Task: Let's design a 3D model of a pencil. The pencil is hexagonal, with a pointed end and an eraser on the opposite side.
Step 55:
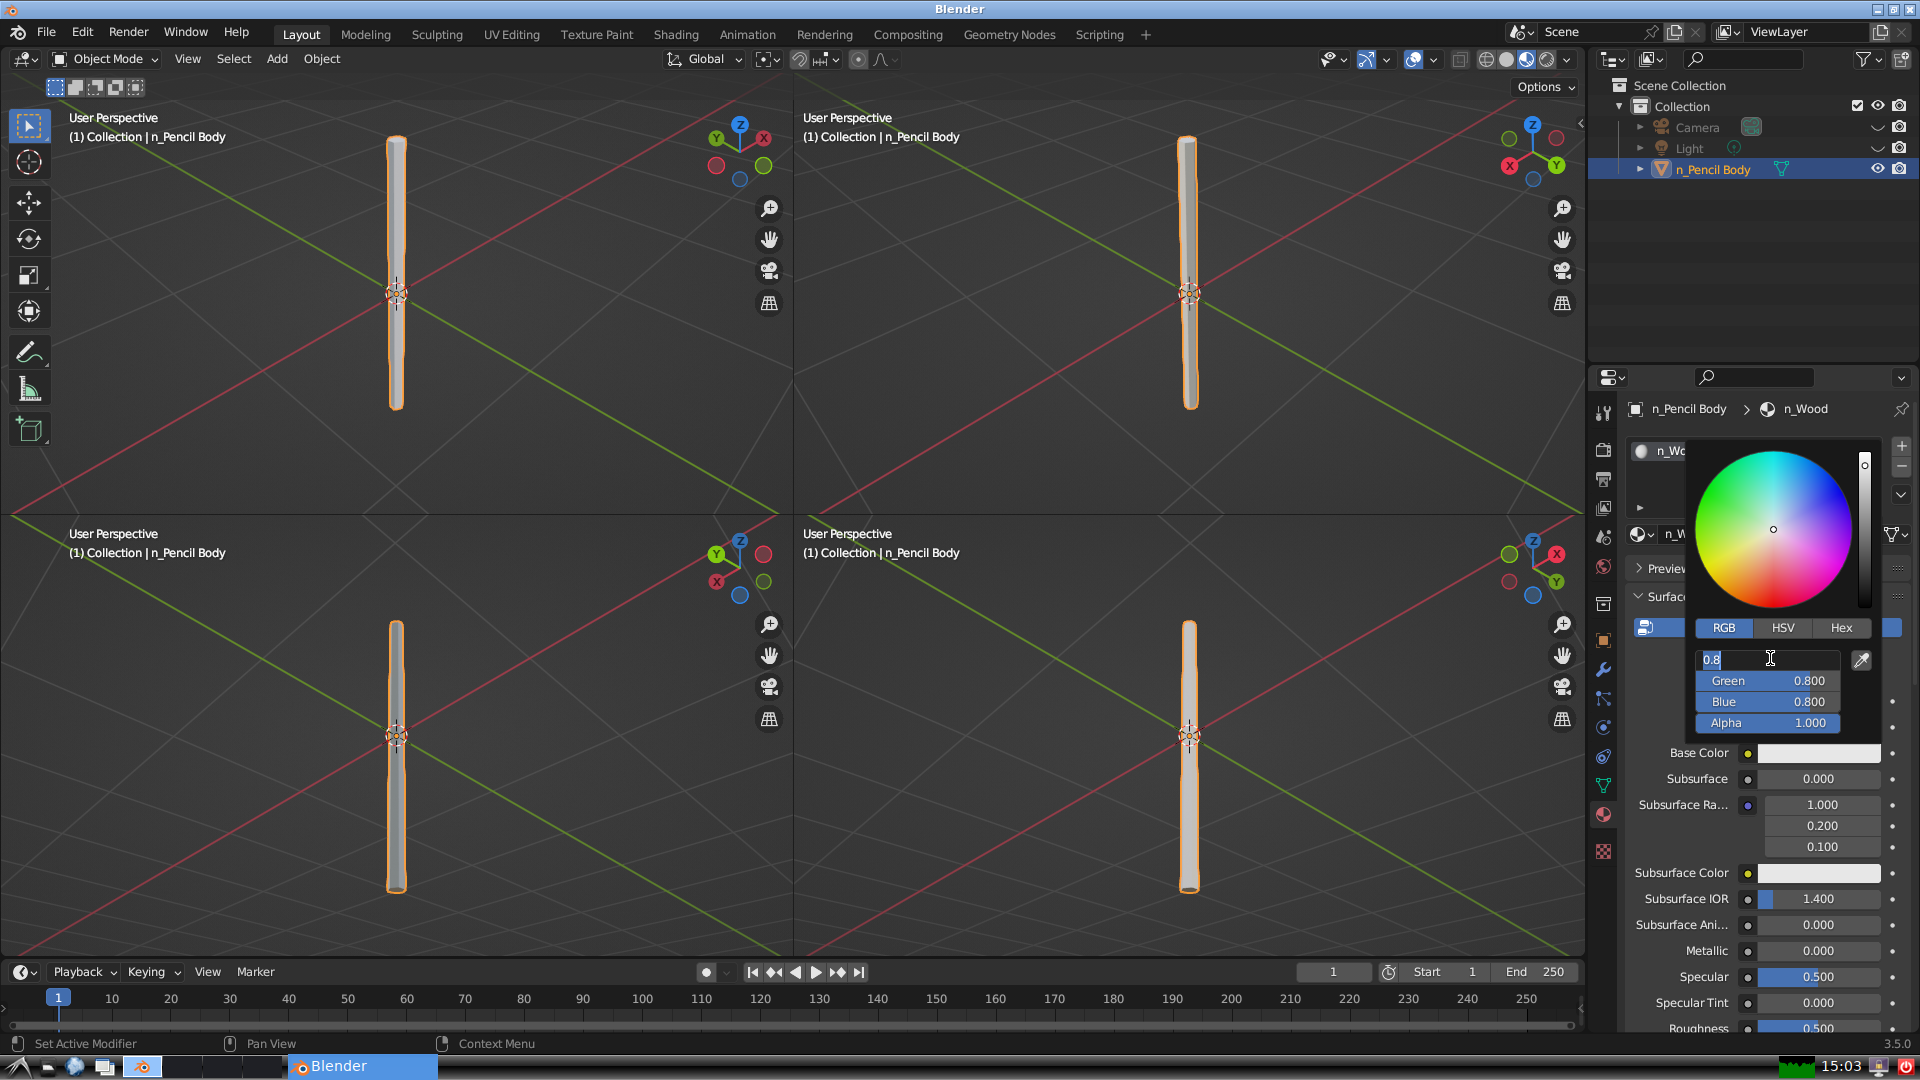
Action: input_text: 0.55